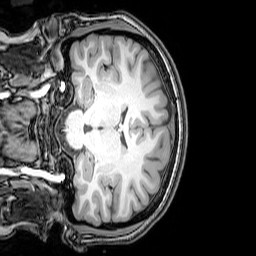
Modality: T1w
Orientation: coronal
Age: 20
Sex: female
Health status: healthy
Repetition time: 0.081 s
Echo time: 0.037 s